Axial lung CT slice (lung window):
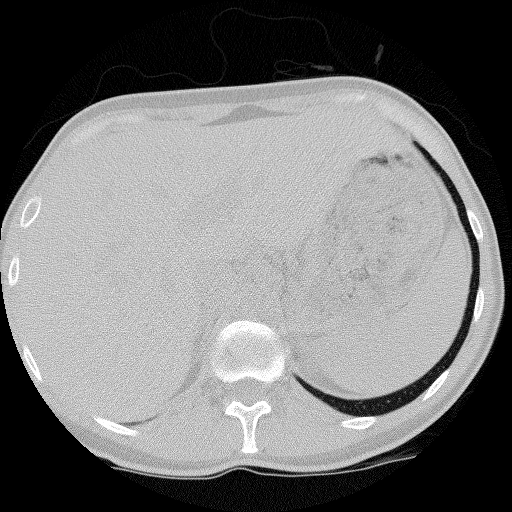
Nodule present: no